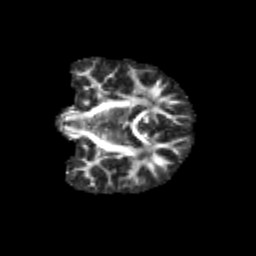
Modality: FA
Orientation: coronal
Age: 12
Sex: male
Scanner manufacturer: siemens
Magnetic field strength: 3 T
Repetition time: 3.8 s
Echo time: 0.07 s